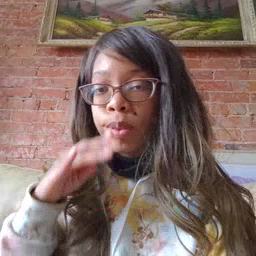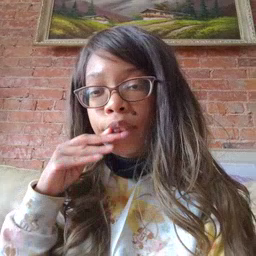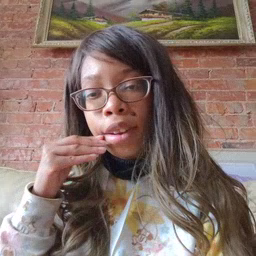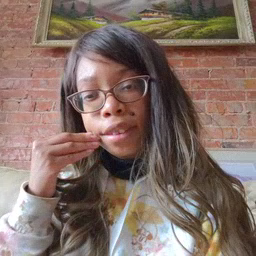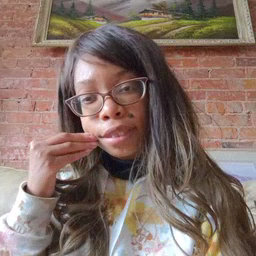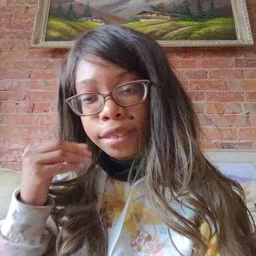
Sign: smile